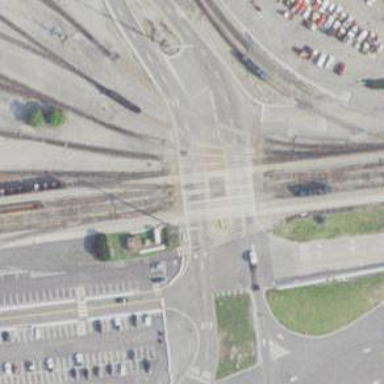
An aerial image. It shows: Level crossing along the railway.